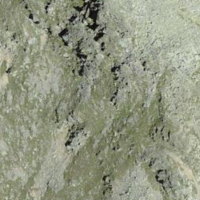
EUNIS habitat code: 48
Species observed at this site:
Dryas octopetala